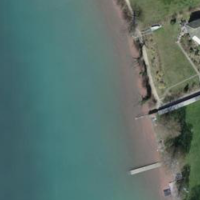
EUNIS habitat code: 14
Species observed at this site:
Cornus sanguinea
Cygnus olor